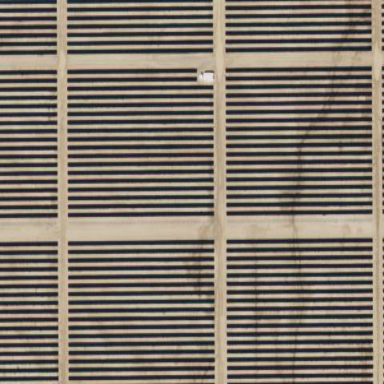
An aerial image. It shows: Solar power generator using photovoltaic panels.